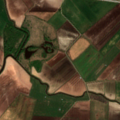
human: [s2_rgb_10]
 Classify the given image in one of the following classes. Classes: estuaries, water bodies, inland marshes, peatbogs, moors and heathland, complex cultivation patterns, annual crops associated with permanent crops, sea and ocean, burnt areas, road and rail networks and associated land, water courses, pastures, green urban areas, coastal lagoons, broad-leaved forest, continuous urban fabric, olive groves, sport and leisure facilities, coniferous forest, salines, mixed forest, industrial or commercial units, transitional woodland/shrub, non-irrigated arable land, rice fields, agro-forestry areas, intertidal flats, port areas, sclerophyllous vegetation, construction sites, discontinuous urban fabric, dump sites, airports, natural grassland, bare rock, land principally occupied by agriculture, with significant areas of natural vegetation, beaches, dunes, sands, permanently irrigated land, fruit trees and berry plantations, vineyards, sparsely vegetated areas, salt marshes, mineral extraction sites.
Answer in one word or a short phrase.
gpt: non-irrigated arable land, transitional woodland/shrub